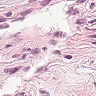
Metastatic tissue present: no